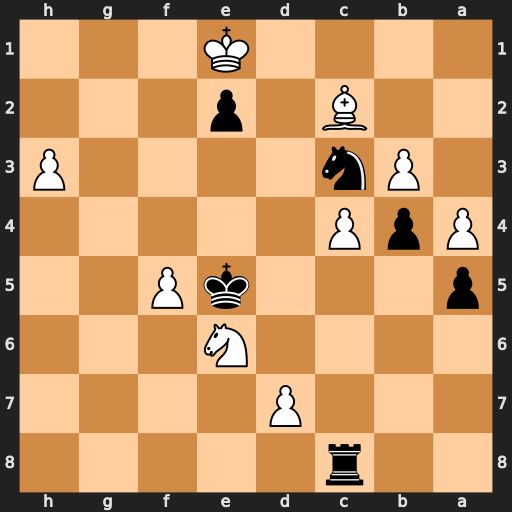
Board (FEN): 2r5/3P4/4N3/p3kP2/PpP5/1Pn4P/2B1p3/4K3
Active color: b
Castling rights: -
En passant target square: -
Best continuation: Rg8 Kf2 Rg1